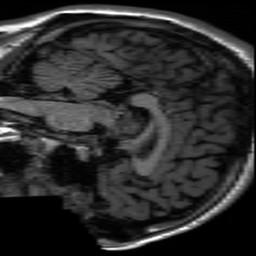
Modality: inplaneT1
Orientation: sagittal
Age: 18
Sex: male
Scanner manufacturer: ge
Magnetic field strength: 3 T
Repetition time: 2.499 s
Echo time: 0.02513 s